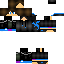
A male human skin with dark skin, wearing brown long hair dressed in a blue hoodie and black pants, featuring a closed mouth.